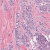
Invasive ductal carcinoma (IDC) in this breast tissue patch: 1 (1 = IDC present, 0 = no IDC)